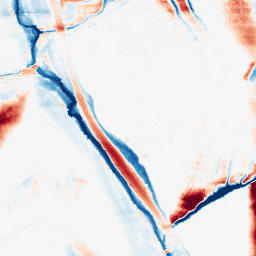
Category: morphological
Decomposition family: morphological_ellipse
Decomposition parameters: operation: average
width: 10
height: 50
Upsampling method: lanczos
Upsampling parameters: scale: 4
Upsampling scale: 4